— это зависимость электрического сопротивления образца от величины внешнего магнитного поля. Под его действием траектории заряженных частиц закручиваются, что равносильно уменьшению подвижности частиц, а, следовательно, уменьшению проводимости. — это квантовомеханический эффект, наблюдаемый в тонких пленках, которые состоят из чередующихся проводящих ферромагнитных и немагнитных слоев. Численно магнетосопротивление характеризуют величиной $$\delta(B)=\dfrac{R(B)-R(0)}{R(0)}$$ где $R(B)$ — сопротивление образца в присутствии магнитного поля $B$, а $R(0)$ — в отсутствие магнитного поля. В основе эффекта гигантского магнетосопротивления лежит рассеяние электронов, зависящее от направления спина. Электроны взаимодействуют со слоями структуры следующим образом. Электроны, чей спин параллелен намагниченности слоя, слабо рассеиваются в нем. Наоборот, электроны, чей спин антипараллелен намагниченности слоя, рассеиваются в нем сильно.  В отсутствие магнитного поля соседние ферромагнитные слои обладают спонтанной намагниченностью. Векторы их намагниченности направлены в противоположные стороны. Таким образом, в обоих типах ферромагнитных слоев будет наблюдаться сильное рассеяние электронов, а значит, сопротивление структуры будет высоким (рис. 1а).   В розетки можно включать только настольную лампу (не показана на рисунке с оборудованием) и блок питания [6a] регулируемого источника тока. Не включайте в розетку никакое другое оборудование. В этой задаче может быть несколько источников магнитного поля: Круглая катушка [8] средним диаметром 10.0 см имеет $N = 500$ витков. Магнитное поле на оси в центре катушки с током $I$ можно рассчитать как магнитное поле кругового витка того же диаметра, но с током $500I$.
Магнитное поле в центре круглой катушки может быть записано в виде $B=kI$. Найдите числовое значение $k$, если $B$ измеряется в мТл, а $I$ — в мА. Магнитное поле Земли присутствует в каждой точке на ее поверхности. В окрестности некоторой точки это поле можно считать однородным. Пусть $B_h$ — горизонтальная компонента магнитного поля Земли.
Выберем в горизонтальной плоскости такое направление, которое составляет угол $\beta$ с горизонтальной компонентой вектора магнитного поля Земли. Пусть $B_{\beta}$ — величина магнитного поля, которая измеряется в этом направлении. Запишите выражение для $B_{\beta}$ через $B_h$ и $\beta$. При измерениях всегда обращайте внимание на эффекты, которые могут появиться из-за влияния магнитного поля Земли. В этой части вам нужно исследовать зависимость сопротивления каждого элемента датчика от величины внешнего магнитного поля. Установите круглую катушку [8] на скамью [12]. Установите столик с транспортиром [15] на скамью. С помощью винта горизонтально закрепите на столике держатель датчика [14]. Поместите датчик [13] в центр круглой катушки так, чтобы ось датчика была перпендикулярна плоскости катушки. Вы можете менять магнитное поле в области датчика, меняя силу тока в круглой катушке. Удостоверьтесь, что ось датчика направлена вдоль направления Запад-Восток (West-East), которое указано у вас на столе. Это нужно, чтобы магнитное поле Земли не влияло на измерения. Направление Запад-Восток было определено с помощью компаса. Для питания датчика используется набор батареек [4]. Для питания круглой катушки используется регулируемый источник тока [6].
Изобразите схему экспериментальной установки, которая позволит определить сопротивление каждого элемента. Приведите формулы для расчета сопротивлений элементов исходя из данных, которые вы измерите.
Установите ток в круглой катушке $I=0$. Проведите необходимые измерения, чтобы определить сопротивления элементов. Вычислите сопротивления элементов $a, b, c, d$ при $B=0$.
Установите максимальное значение силы тока I через круглую катушку. Проведите необходимые измерения, чтобы определить сопротивления элементов. Вычислите сопротивления элементов $a, b, c, d$ при максимальном значении магнитного поля.
Укажите элементы, которые чувствительны к магнитному полю.
Укажите элемент, который вы выбрали. Изобразите схему экспериментальной установки, которая позволит снять указанную зависимость. Приведите формулу для расчета $\delta(B)$, исходя из данных, которые вы измерите.
Проведите измерения, необходимые для снятия зависимости $\delta(B)$. Изменяйте внешнее магнитное поле $B$ в диапазоне от нуля до максимально возможного. Заполните таблицу измеряемыми величинами, а также значениями силы тока $I$, магнитного поля $B$. Рассчитайте соответствующие значения $\delta(B)$.
Постройте график зависимости $\delta(B)$ ( ). ). ). ). ). ). ).
На некотором участке $\delta(B)$ сильно зависит от $B$. Определите коэффициент наклона $\alpha=\frac{\Delta{\delta(B)}}{\Delta{B}}$ зависимости $\delta(B)$ на этом участке.
Определите коэффициент $\delta=\frac{\Delta{R_{max}}}{R(0)}$ элемента. Здесь $\Delta{R_{max}}$ — максимальное изменение сопротивления в магнитном поле.
Определите значения сопротивлений $R$ и $r$ элемента, использованные в модели на рисунке 1. Вычислите отношение $\gamma=r/R$. Вычислите отношение $\gamma=r/R$. Вычислите отношение $\gamma=r/R$. В этой части вам нужно исследовать наиболее важные характеристики датчика магнитного поля [13]. Поставьте круглую катушку [8] на скамью [12]. Установите столик с транспортиром [15] на скамью. С помощью винта горизонтально закрепите на столике держатель датчика [14]. Поместите датчик [13] в центр круглой катушки так, чтобы ось датчика была перпендикулярна плоскости катушки. Вы можете менять магнитное поле в области датчика, меняя силу тока в круглой катушке. Удостоверьтесь, что ось датчика направлена вдоль направления Запад-Восток (West-East), которое указано у вас на столе. Это нужно, чтобы магнитное поле Земли не влияло на измерения. Подайте на выводы 4 и 8 датчика наибольшее напряжение с набора батареек [4]. Подключите круглую катушку к регулируемому источнику тока [6]. Выходной сигнал $S$ датчика — это напряжение между выводами 1 и 5. Измерения в дальнейших пунктах нужно проводить следующим образом: $\bullet$ Выставьте максимально возможное значение силы тока $I$ через катушку. $\bullet$ Снимите зависимость сигнала $S$ от $I$, постепенно понижая значение силы тока в катушке до $I = 0$. $\bullet$ Поменяйте направление тока в катушке. Снимите зависимость сигнала $S$ от $I$, постепенно повышая значение силы тока до максимально возможного. $\bullet$ Снимите зависимость сигнала $S$ от $I$, постепенно понижая значение силы тока до $I = 0$. $\bullet$ Поменяйте направление тока в катушке. Снимите зависимость сигнала $S$ от $I$, постепенно повышая значение силы тока до максимально возможного.
Проведите измерения, описанные выше. Заполните таблицу значениями $S$ и соответствующими значениями силы тока $I$ в катушке. Также внесите в таблицу соответствующие значения магнитного поля $B$.
Постройте график зависимости сигнала $S$ датчика от внешнего магнитного поля $B$ ( ). ). ). ). ). ). ).
Пусть датчик когда-то был намагничен в обратном направлении до насыщения. По графику зависимости $S(B)$ определите коэрцитивную силу $B_c$, т.е. такое внешнее магнитное поле, которое нужно приложить, чтобы сигнал $S$ датчика стал минимален. Если в дальнейшем вы захотите воспользоваться линейным участком на графике $S(B)$, можно использовать квадратный магнитик [19]. Поместите этот магнитик на держатель датчика [14] рядом с самим датчиком [13] и, меняя положение магнитика относительно датчика, выберите рабочий диапазон на графике. Как только вы нашли подходящую точку, зафиксируйте магнитик при помощи скотча. Подключите датчик магнитного поля к набору батареек [4]. Вы можете менять подаваемое напряжение $E$, подключая датчик к разным выходам набора батареек. Силу тока через круглую катушку установите так, чтобы проводить измерения на линейной части кривой $S(B)$.
Проведите измерения и заполните таблицу зависимости $S$ от $E$.
Постройте график зависимости $S$ от $E$ ( ). ). ). ). ). ). ).
Выходной сигнал $S$ датчика связан с коэффициентом наклона $\alpha$ ГМС-элемента, определенного в пункте B.8. Выведите теоретически эту зависимость. Считайте, что $\alpha$ одинаков для обоих ГМС-элементов, а явлением гистерезиса можно пренебречь. Также считайте, что в отсутствие магнитного поля сопротивления всех четырех элементов одинаковы. Концентратор потока нужен для увеличения магнитного поля. Сделайте концентратор потока из двух ферромагнитных пластин [18]. Для этого расположите пластины по обе стороны датчика на расстоянии $L_1$ друг от друга (рис. 4). Длину пластин обозначим $L_2$.  Если датчик с концентратором потока поместить в однородное магнитное поле индукцией $B_0$, то эффективное магнитное поле, действующее на датчик, будет равно $B$. Тогда в некотором диапазоне $L_1$ магнитное поле $B$ можно представить эмпирической формулой: \[\frac{B}{B_0}=n\frac{L_2}{L_1}+1\tag{2}\] Вам нужно провести эксперимент с датчиком магнитного поля и двумя ферромагнитными пластинами [18], чтобы определить значение константы $n$ из уравнения (2).
Какое магнитное поле вы будете использовать в этом эксперименте?
Проведите эксперимент для определения $B/B_0$ при различных значениях $L_1$. Занесите результаты измерений в таблицу.
Постройте график зависимости $B/B_0$ от подходящей переменной, чтобы из него определить значение $n$ ( ( ( ).
Изобразите схему экспериментальной установки. Приведите формулу для расчета величины горизонтальной компоненты магнитного поля Земли $B_h$ исходя из данных, которые вы измерите.
Проведите измерения и рассчитайте значение $B_h$.
Изобразите схему экспериментальной установки. Приведите формулы для расчета величины магнитного поля Земли $B_{Earth}$ и магнитного наклонения $\theta$ исходя из данных, которые вы измерите.
Проведите измерения и рассчитайте значения $B_{Earth}$ и $\theta$. В этой части задачи вам нужно будет сконструировать ваттметр. Для этого плоская катушка [5] подключается последовательно с нагрузкой, чтобы через них протекал одинаковый ток $I$. Напряжение $U$, снимаемое с нагрузки, используется для питания датчика. Сам датчик помещается внутрь плоской катушки, в которой током $I$ создается магнитное поле. Выходной сигнал $S$ датчика используется, чтобы определить мощность $P$, выделяющуюся на нагрузке. В качестве нагрузки используется лампочка с двумя спиралями [21]. В процессе производства датчиков практически невозможно достичь сбалансированного моста, поэтому требуется его балансировка, чтобы его можно было использовать как ваттметр. С помощью винта закрепите держатель датчика [14] горизонтально на столике с транспортиром [15]. Подайте на датчик наибольшее напряжение с набора батареек [4]. Выставьте датчик перпендикулярно магнитному полю Земли. Если значение выходного сигнала $S=0$, то мост сбалансирован и можно приступать к работе. Если $S\ne0$, подсоедините реостат [2] параллельно к одному из элементов $a, b, c, d$ датчика. Выберите элемент таким образом, чтобы подключенный реостат уменьшал показываемое значение $S$. Вращая ручку реостата, добейтесь $S=0$. Приступайте к работе. В редких случаях реостата недостаточно для балансировки моста. Тогда вы можете повернуть держатель датчика на небольшой угол и добиться $S=0$. При необходимости вы можете комбинировать три вывода лампочки, чтобы получить другие значения сопротивления нагрузки $R_L$.
Нарисуйте электрическую схему ваттметра, которую вы собираетесь использовать. Помимо прочего, на ней нужно отобразить нагрузку и мультиметры, необходимые при измерениях. Соберите электрическую схему ваттметра. При необходимости используйте коммутационную коробку [17]. Чтобы получить различные значения напряжения на нагрузке, вы можете менять в широких пределах выходное значение тока регулируемого источника и сопротивление $R_L$нагрузки.
Заполните таблицу, снимая зависимость выходного сигнала $S$ от значений силы тока $I$ через нагрузку и напряжения $U$ на ней. Рассчитайте также соответствующие значения мощности $P=I\cdot U$.
Постройте график зависимости $P(S)$ ( ). ). ). ). ). ). ).
Кривая $P=f(S)$ называется калибровочной кривой ваттметра. Найдите функцию, которой описывается калибровочная кривая. Определите значения ее числовых параметров. Каждый из черных ящиков [9] — пластина текстолита с нанесенной на нее «дорожкой» из проводящего материала. К пластине прикреплен пластиковый диск с напечатанной координатной сеткой. Можете использовать следующую схему. Столик с транспортиром [15], на котором зафиксирован держатель датчика [14], в горизонтальном положении закреплен на маленьком штативе. Черный ящик [9] лежит на поворотном столике [11], который можно вращать в горизонтальной плоскости и перемещать во взаимно перпендикулярных направлениях: вдоль скамьи [12] или поперечного рельса [10]. Выводы черного ящика подсоединены к регулируемому источнику тока [6]: красный — к "плюсу", черный — к "минусу". Передвигая черный ящик относительно датчика и ориентируясь по изменению показаний дисплея, можно определить положение и форму образованной "дорожкой" фигуры, а также направление тока в ней. Если потребуется, можете воспользоваться напечатанными на листах бумаги координатными сетками большего размера.
На Листе ответов зарисуйте схемы «дорожек», находящихся в черных ящиках (в пределах координатных сеток). Укажите направления токов.  Схема подключения батареек приведена на рис. А2 Батарейки подключены при нажатой кнопке и отключены при отжатой.  Подключите USB кабель, идущий от датчика, к блоку с выводами. Числа, которыми подписаны выводы на блоке, соответствуют выводам датчика на рисунке 2а.
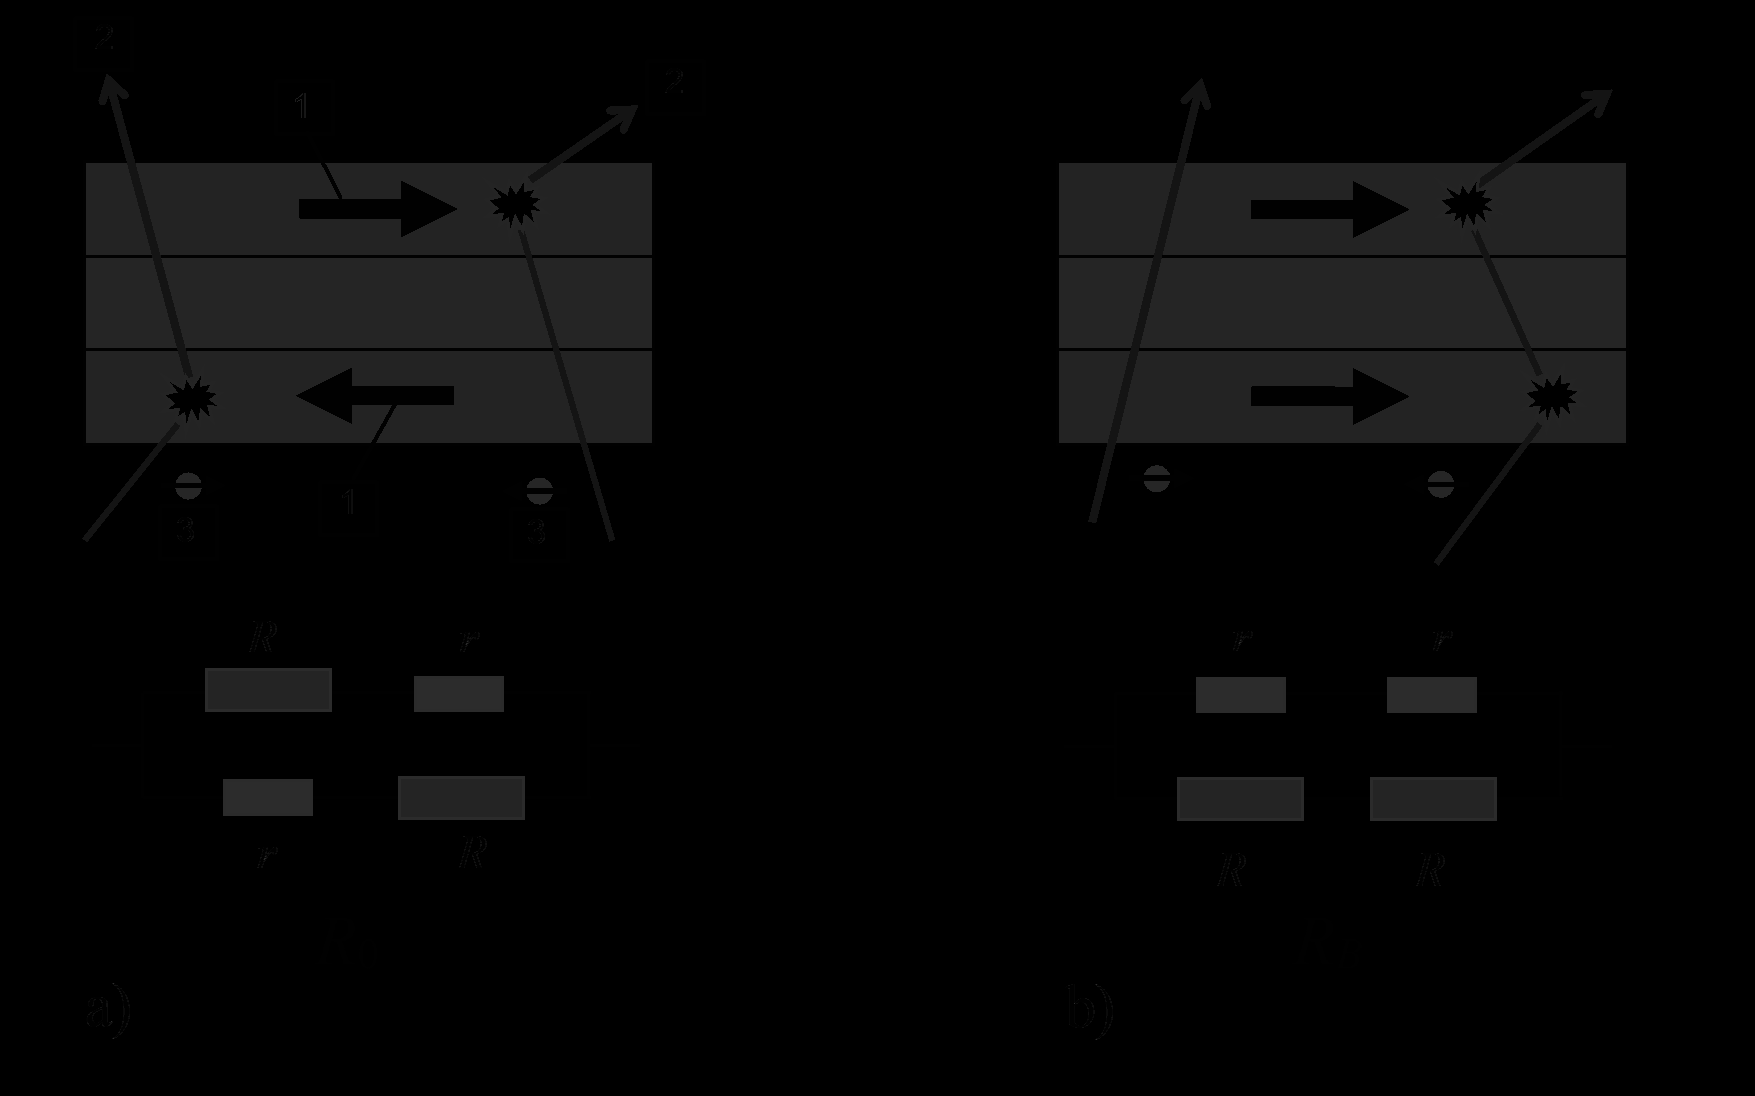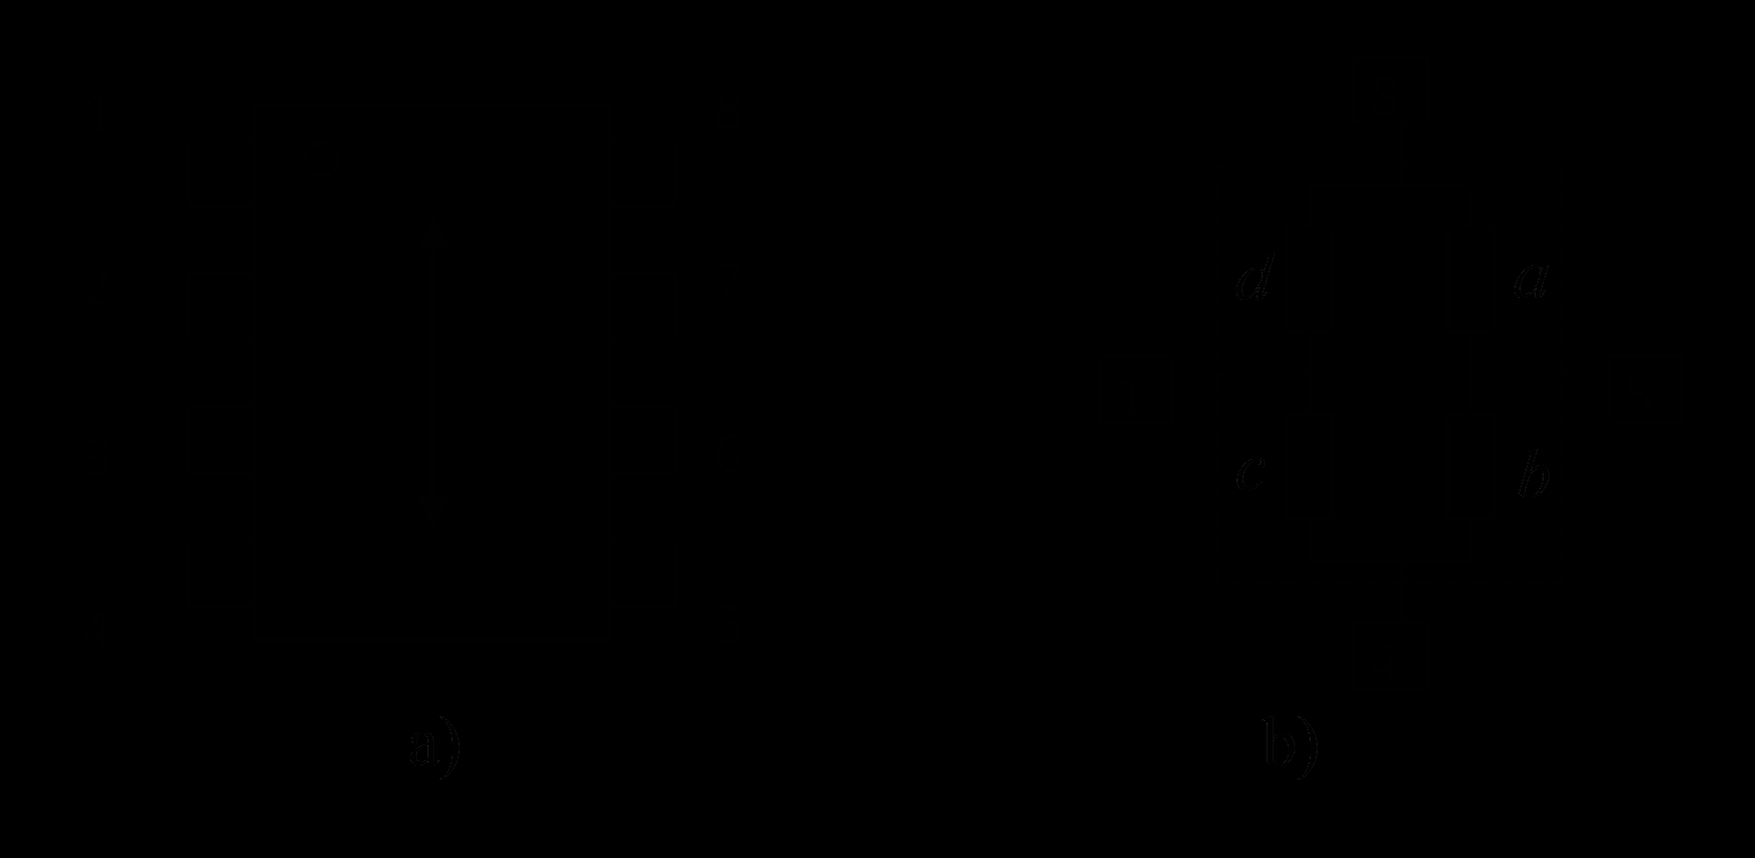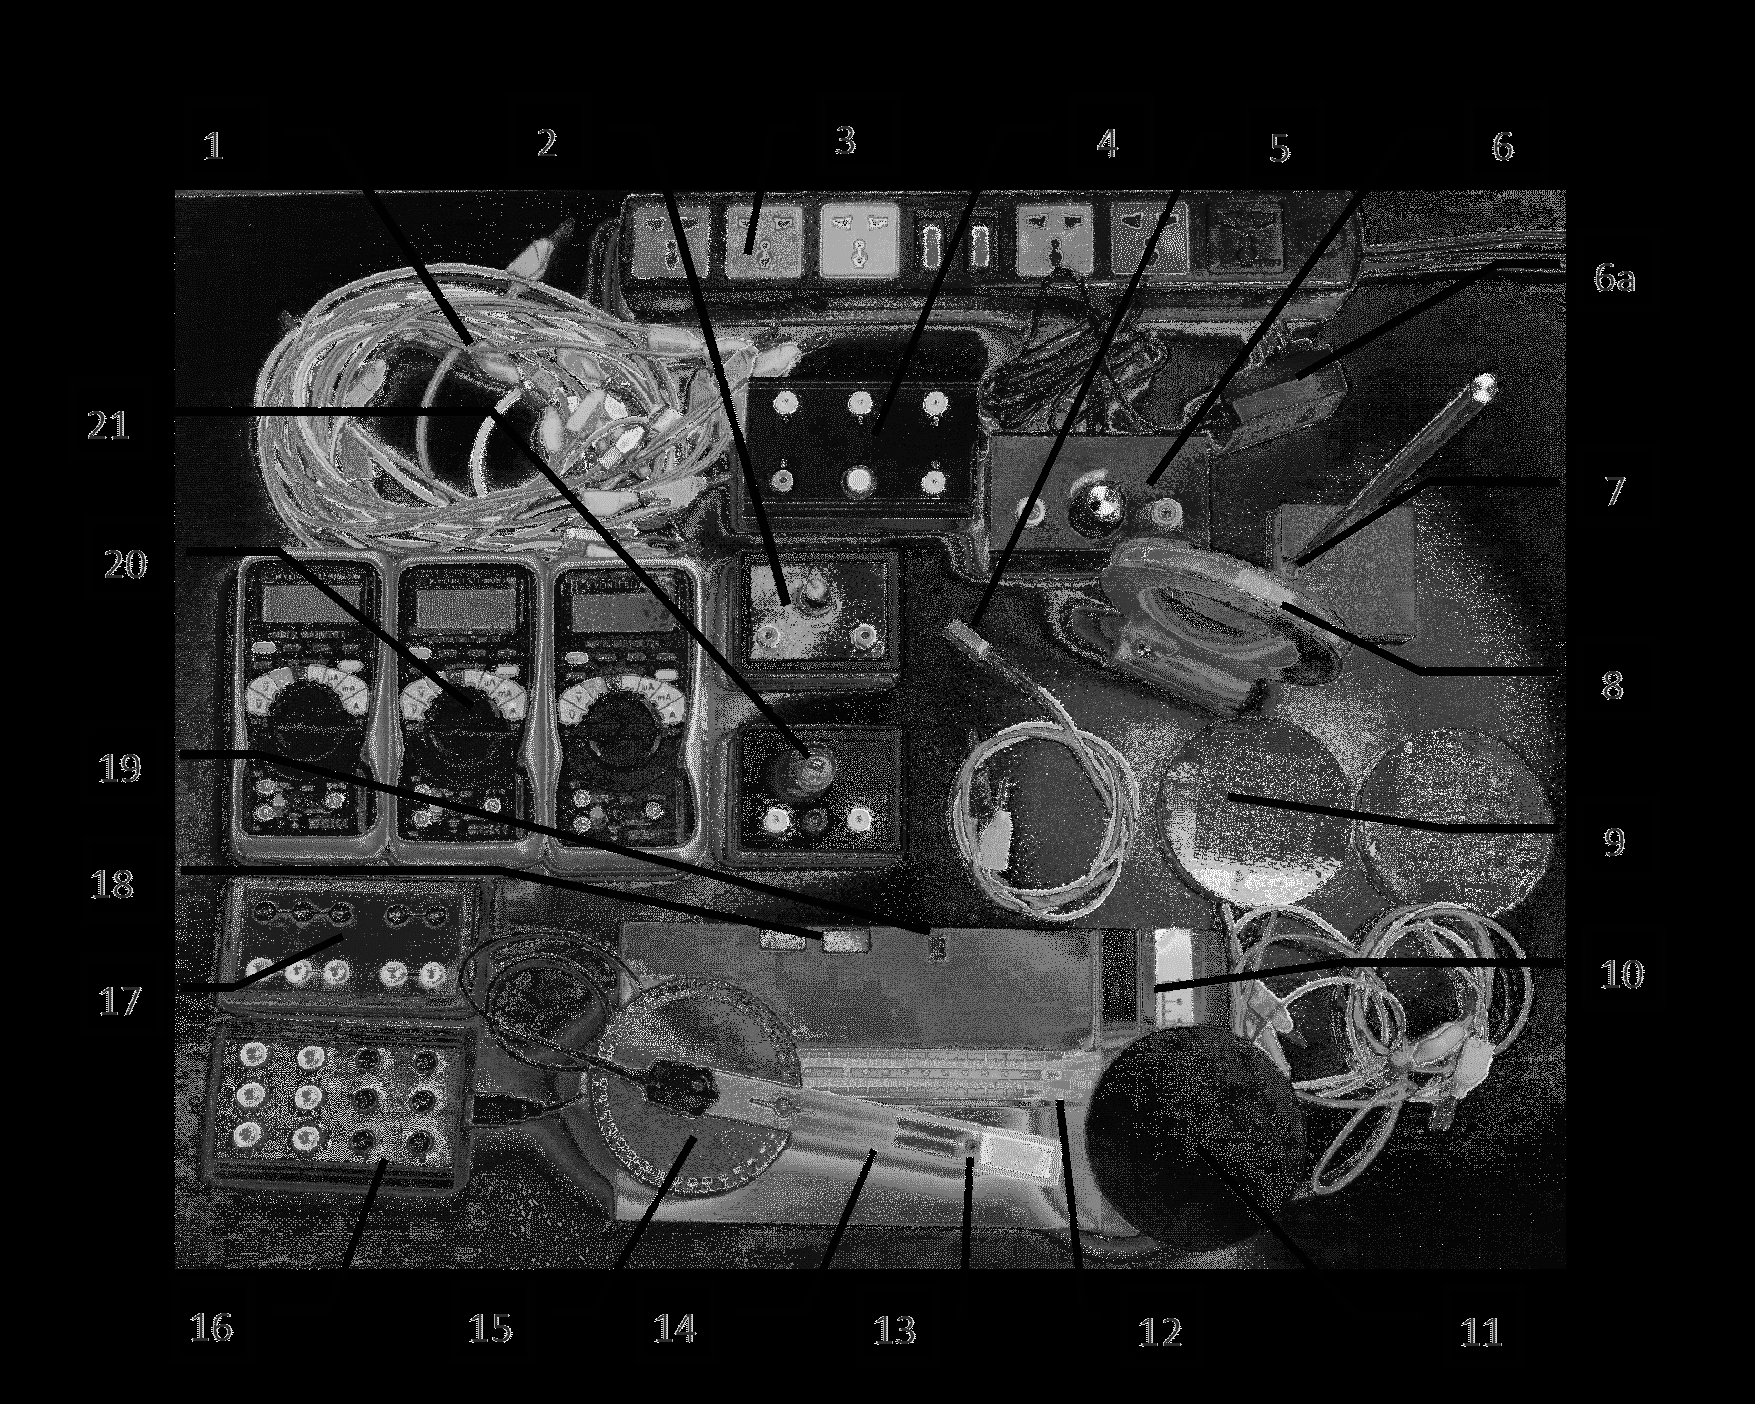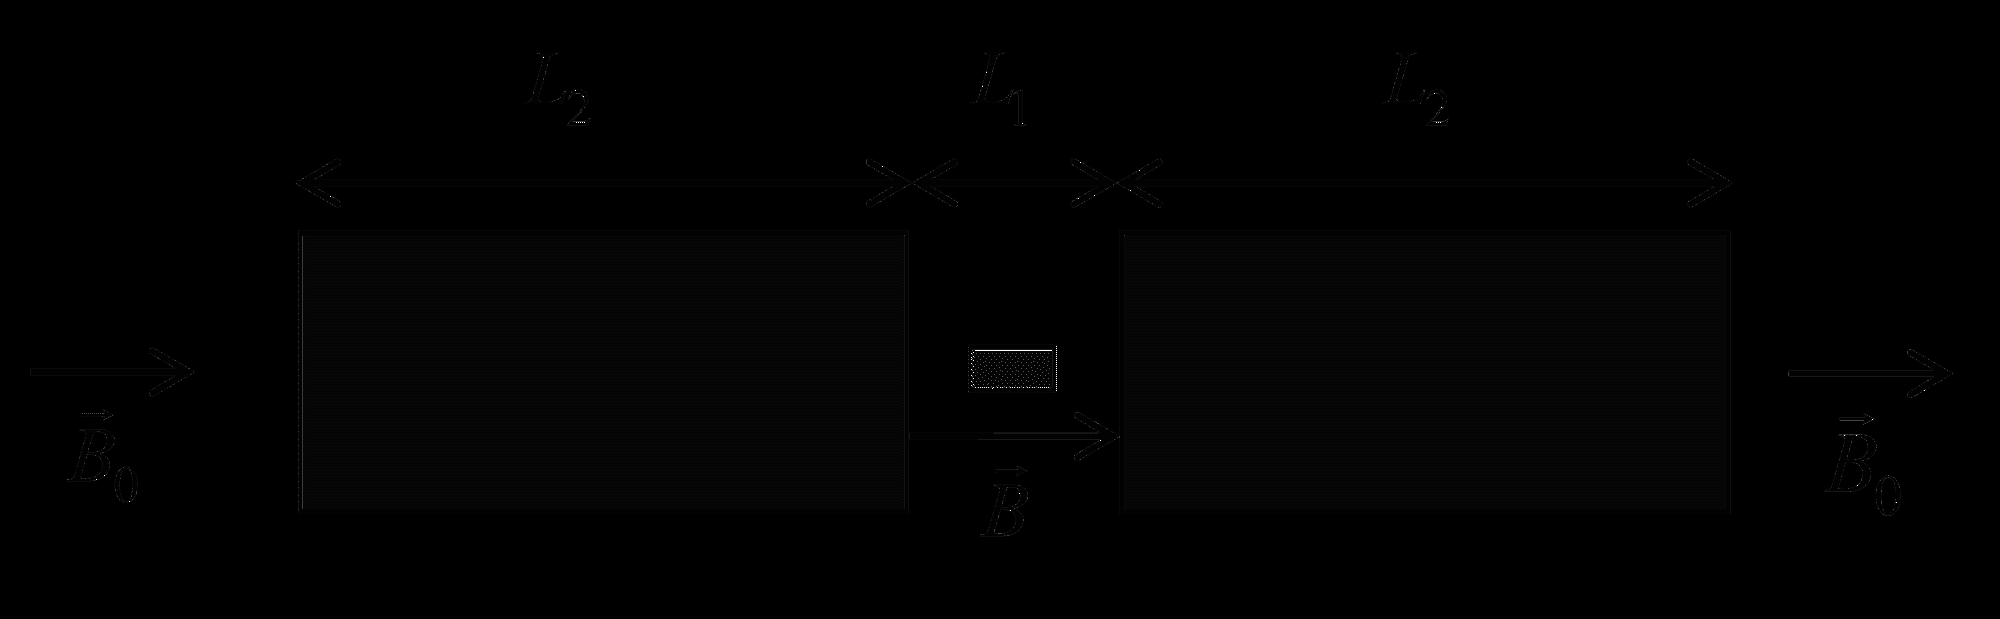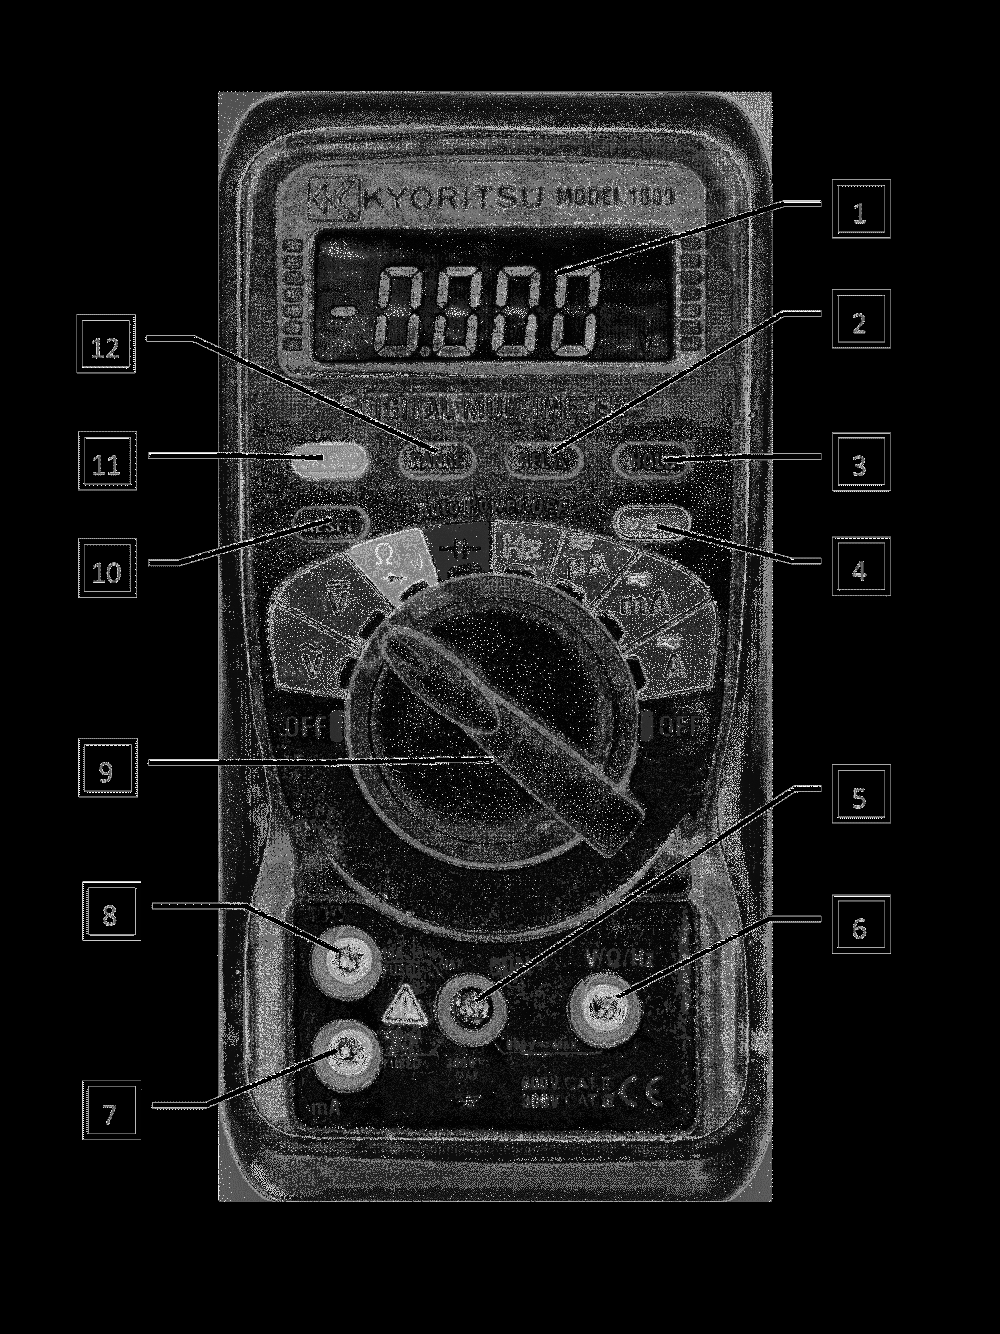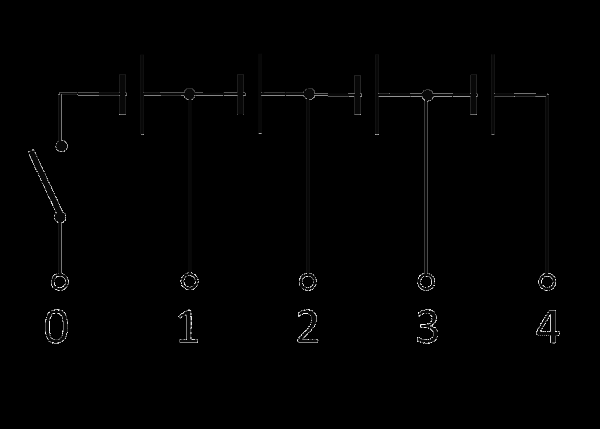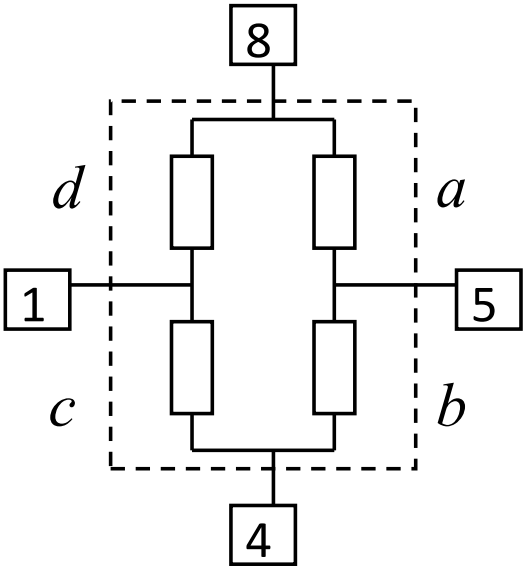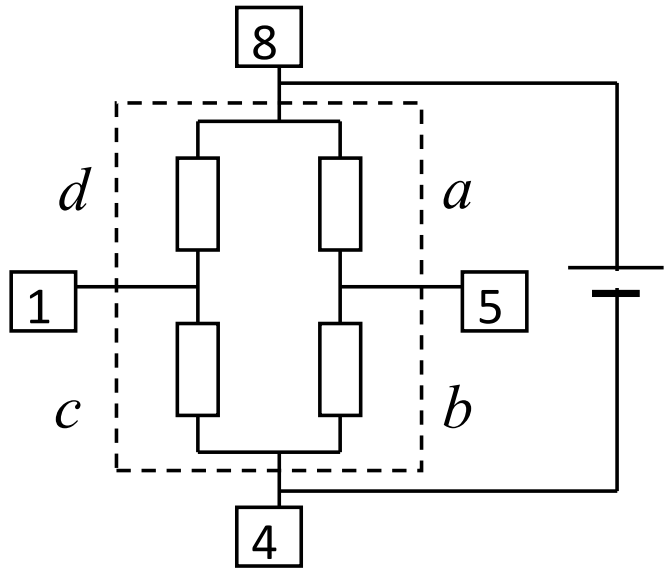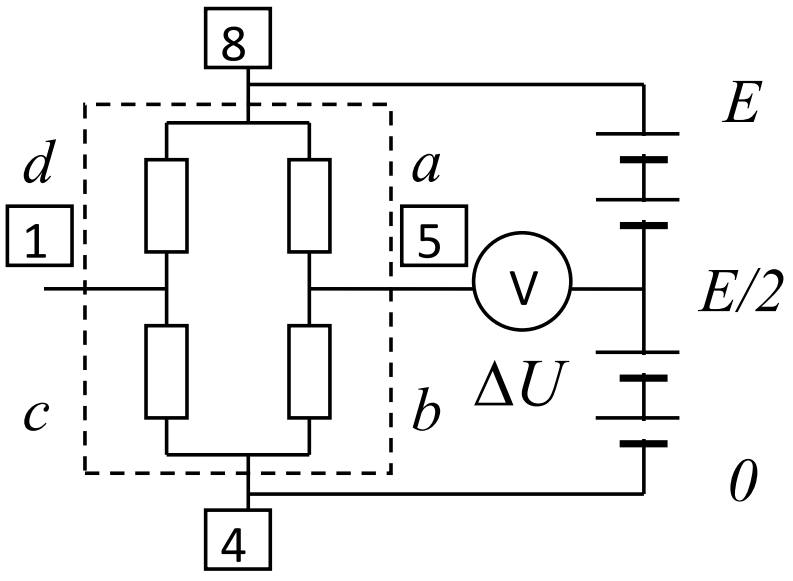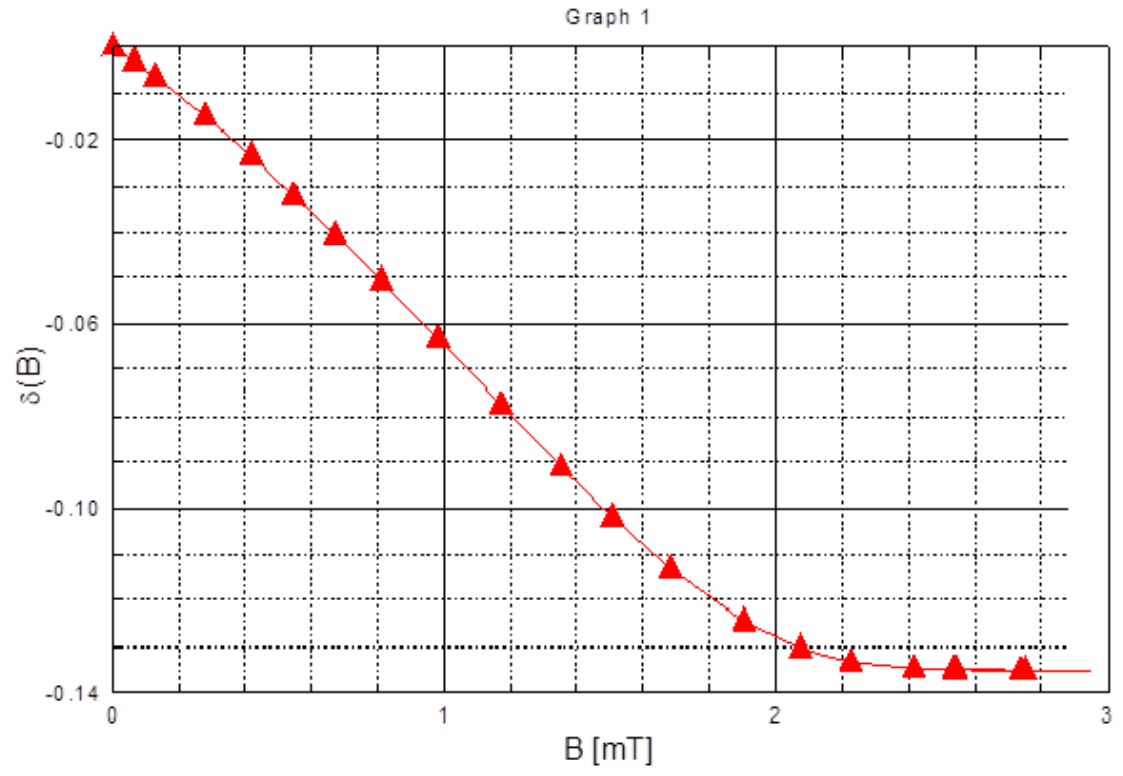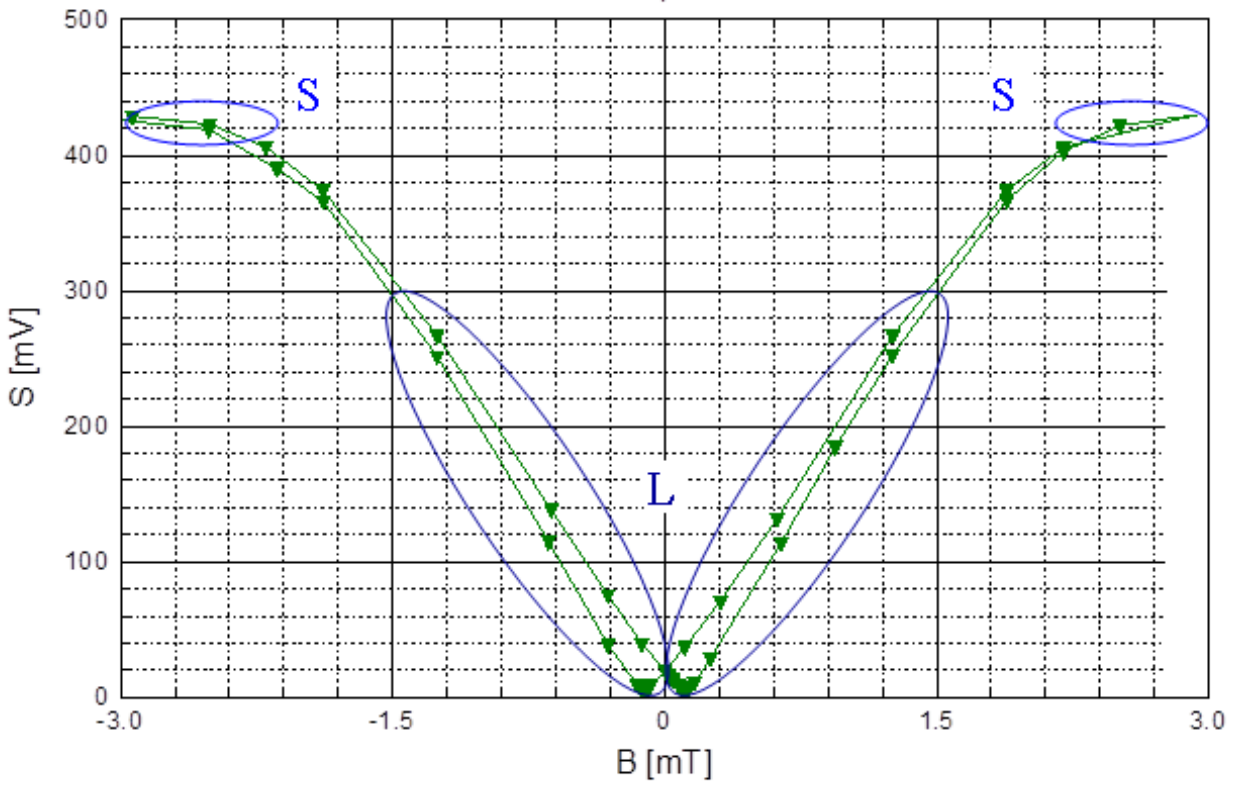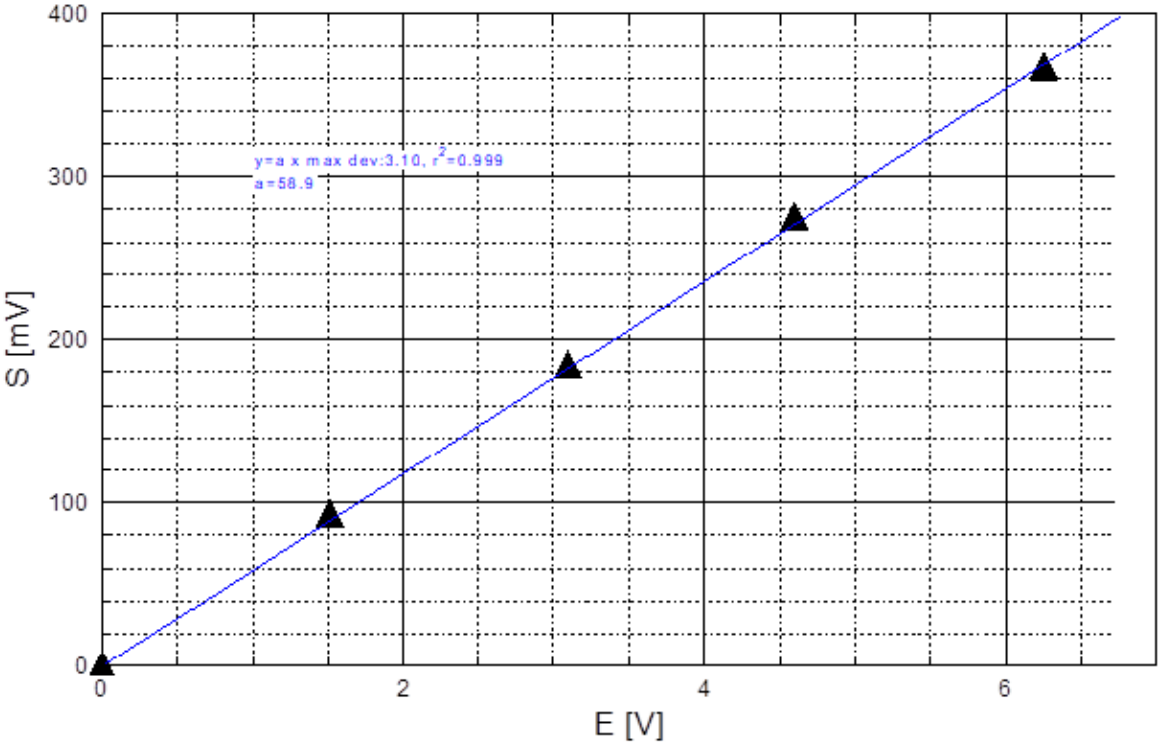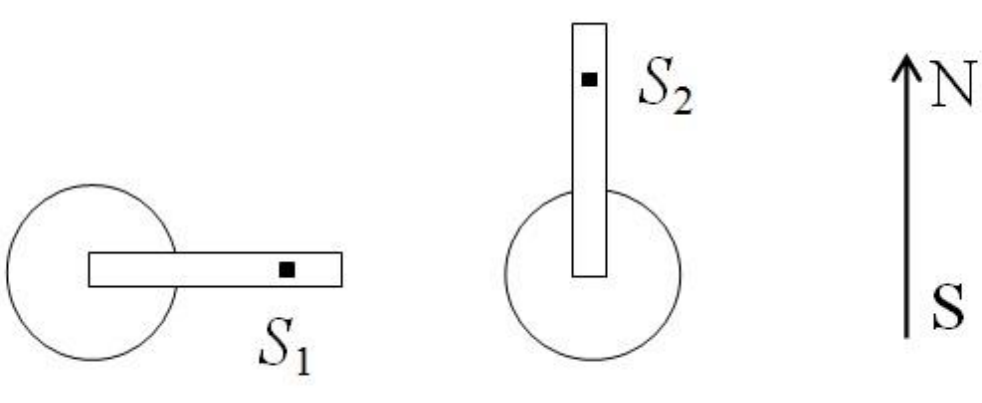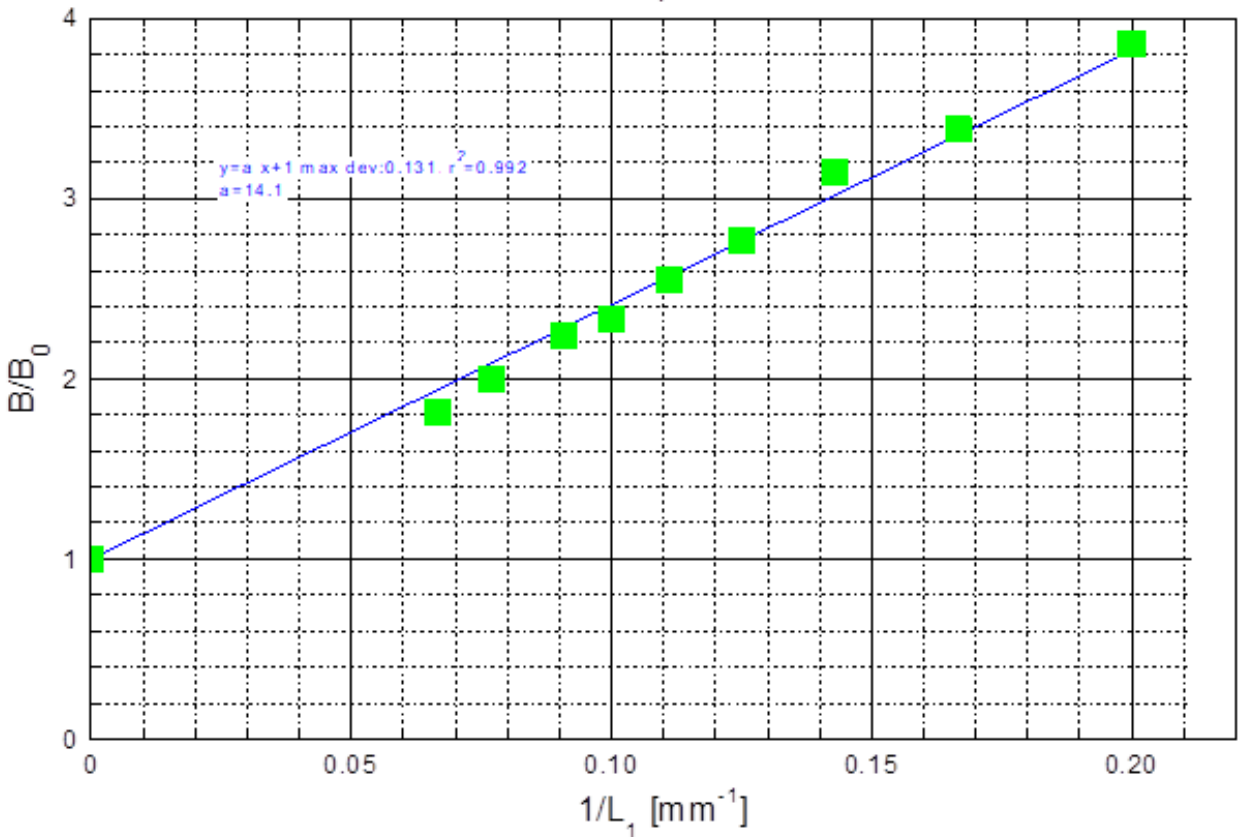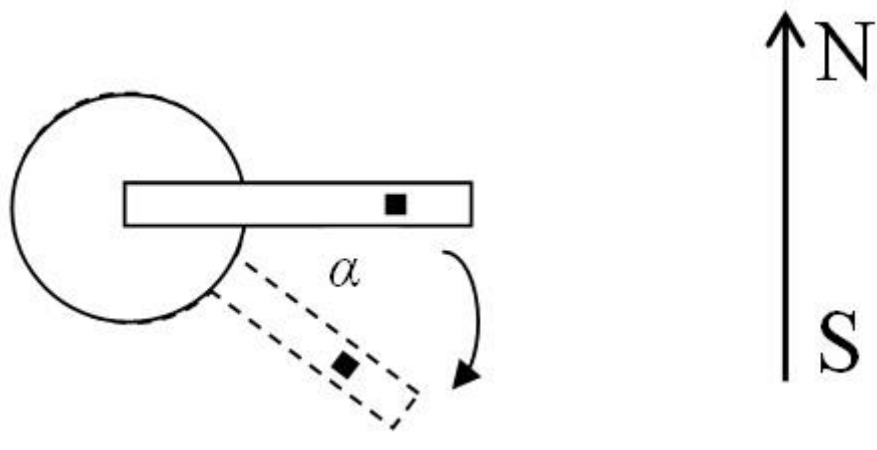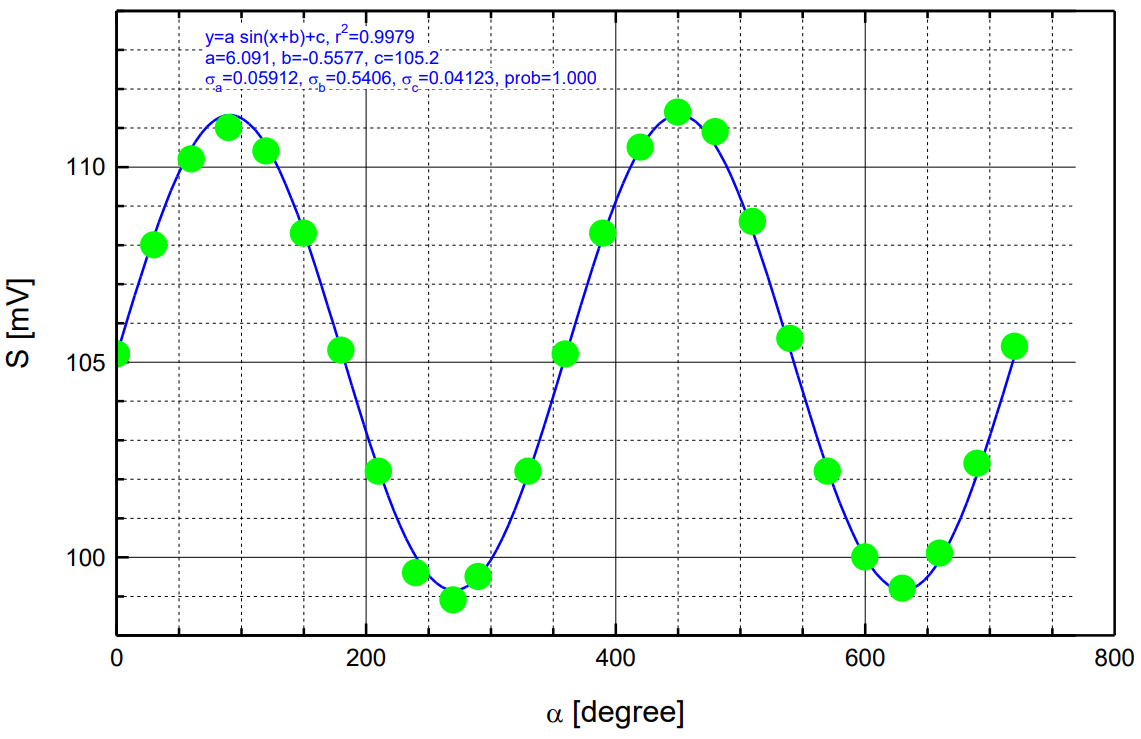
Магнитное поле в центре круглой катушки может быть записано в виде $B=kI$. Найдите числовое значение $k$, если $B$ измеряется в мТл, а $I$ — в мА.
Ответ: \[k= 6.28\cdot10^{-3}~мТл/мА\]

Выберем в горизонтальной плоскости такое направление, которое составляет угол $\beta$ с горизонтальной компонентой вектора магнитного поля Земли. Пусть $B_{\beta}$ — величина магнитного поля, которая измеряется в этом направлении. Запишите выражение для $B_{\beta}$ через $B_h$ и $\beta$.
Ответ: \[B_{\beta}=B_h\cos \beta\]

Изобразите схему экспериментальной установки, которая позволит определить сопротивление каждого элемента. Приведите формулы для расчета сопротивлений элементов исходя из данных, которые вы измерите.
Решение: Решая систему из полученных уравнений $(1)-(4)$, получим:
Ответ: Чтобы найти сопротивления элементов $a$, $b$, $c$ и $d$:Замкнём выводы 4 и 8 (рис. 1). Обозначим сопротивления $R_{5.84}=m$ и $R_{1.84}=n$, тогда:\[\frac{1}{m}=\frac{1}{a}+\frac{1}{b},\tag{1}\]\[\frac{1}{n}=\frac{1}{c}+\frac{1}{d}.\tag{2}\]Присоединим выводы 4 и 8 в источнику питания (рис. 2). Обозначим отношения напряжений ${U_{8.5}}/{U_{5.4}}=p$ и ${U_{8.1}}/{U_{1.4}}=q$:\[\frac{d}{b}=p\tag{3},\]\[\frac{d}{c}=q\tag{4}.\]
Ответ: Решая систему из полученных уравнений $(1)-(4)$, получим:
Ответ: \[\left\{\begin{array}{l}a=m\left(p+1\right)\\b=m\left (1+p^{-1}\right)\\c=n\left(1+q^{-1}\right)\\d=n\left(q+1\right)\end{array}\right.\]

Установите ток в круглой катушке $I=0$. Проведите необходимые измерения, чтобы определить сопротивления элементов. Вычислите сопротивления элементов $a, b, c, d$ при $B=0$.
Ответ: \[a=4960~Ом,\quad b=4870~Ом,\quad c=4950~Ом,\quad d=4970~Ом\]

Установите максимальное значение силы тока I через круглую катушку. Проведите необходимые измерения, чтобы определить сопротивления элементов. Вычислите сопротивления элементов $a, b, c, d$ при максимальном значении магнитного поля.
Ответ: \[a=4320~Ом,\quad b=4870~Ом,\quad c=4310~Ом,\quad d=4970~Ом\]

Укажите элементы, которые чувствительны к магнитному полю.
Ответ: \[a,\quad c\]

Укажите элемент, который вы выбрали.  Изобразите схему экспериментальной установки, которая позволит снять указанную зависимость. Приведите формулу для расчета $\delta(B)$, исходя из данных, которые вы измерите.
Решение: Выберем, к примеру, элемент $a$. Метод 1 То же, что и в B1, с различными значениями тока $I$ в круглой катушке. Метод 2 Соберём мостовую схему, подключив датчик с источнику питания, как показано на рисунке ниже: Пусть при $I=0$ мост сбалансирован, так что $\Delta U=0$. Если установить в катушке ток $I$, сопротивление элемента $a$ станет равным $R+\Delta R$, и:\[\Delta U=\frac{\mathcal E\cdot R}{R+R+\Delta R}-\frac{\mathcal E}{2}\implies \delta(B)=\frac{\Delta R}{R}\approx -\frac{\Delta U}{\mathcal E/4}.\]Если же при $I=0$ мост не балансирован, так что $\Delta U=\Delta U_0$, то:\[\frac{\Delta R}{R}=-\frac{\Delta U-\Delta U_0}{\mathcal E/4}\implies\delta (B)=\frac{\Delta R}{R}\approx -\frac{\Delta U-\Delta U_0}{\mathcal E/4}.\] Максимальное значение $\Delta R/R$ в эксперименте составляет около $10\,\%$. Погрешность результата при использовании мостовой схемы — порядка $1\,\%$.
Ответ: Пусть при $I=0$ мост сбалансирован, так что $\Delta U=0$. Если установить в катушке ток $I$, сопротивление элемента $a$ станет равным $R+\Delta R$, и:\[\Delta U=\frac{\mathcal E\cdot R}{R+R+\Delta R}-\frac{\mathcal E}{2}\implies \delta(B)=\frac{\Delta R}{R}\approx -\frac{\Delta U}{\mathcal E/4}.\]Если же при $I=0$ мост не балансирован, так что $\Delta U=\Delta U_0$, то:\[\frac{\Delta R}{R}=-\frac{\Delta U-\Delta U_0}{\mathcal E/4}\implies\delta (B)=\frac{\Delta R}{R}\approx -\frac{\Delta U-\Delta U_0}{\mathcal E/4}.\]
Ответ: \[\delta (B)\approx -\frac{\Delta U-\Delta U_0}{\mathcal E/4}\]  Максимальное значение $\Delta R/R$ в эксперименте составляет около $10\,\%$. Погрешность результата при использовании мостовой схемы — порядка $1\,\%$.

Проведите измерения, необходимые для снятия зависимости $\delta(B)$. Изменяйте внешнее магнитное поле $B$ в диапазоне от нуля до максимально возможного. Заполните таблицу измеряемыми величинами, а также значениями силы тока $I$, магнитного поля $B$. Рассчитайте соответствующие значения $\delta(B)$.
Решение: $\mathcal E=6300~мВ$ | $I,~мА$ | $B,~мТл$ | $\Delta U,~мВ$ | $(\Delta U-\Delta U_0),~мА$ | $\delta(B)$ | | --- | --- | --- | --- | --- | | 0 | 0 | -25.8 | 0 | 0 | | 10 | 0.0628 | -21 | 4.8 | -0.00305 | | 20 | 0.126 | -15.7 | 10.1 | -0.00641 | | 45 | 0.283 | -2.1 | 23.7 | -0.01504 | | 67 | 0.421 | 11.1 | 36.9 | -0.02343 | | 87 | 0.546 | 24.5 | 50.3 | -0.03193 | | 107 | 0.672 | 38.1 | 63.9 | -0.04057 | | 129 | 0.810 | 54 | 79.8 | -0.05067 | | 156 | 0.980 | 74 | 99.8 | -0.06336 | | 186 | 1.168 | 96 | 121.8 | -0.07733 | | 215 | 1.350 | 117.3 | 143.1 | -0.09085 | | 240 | 1.507 | 134.5 | 160.3 | -0.10177 | | 268 | 1.683 | 152.6 | 178.4 | -0.11326 | | 303 | 1.903 | 170.6 | 196.4 | -0.12469 | | 330 | 2.072 | 179.6 | 205.4 | -0.13041 | | 354 | 2.223 | 184.1 | 209.9 | -0.13326 | | 384 | 2.411 | 186.2 | 212 | -0.13460 | | 405 | 2.543 | 186.7 | 212.5 | -0.13492 | | 436 | 2.738 | 187.1 | 212.9 | -0.13517 | | 469 | 2.945 | 187.2 | 213 | -0.13523 |
Ответ: | $I,~мА$ | $B,~мТл$ | $\Delta U,~мВ$ | $(\Delta U-\Delta U_0),~мА$ | $\delta(B)$ | | --- | --- | --- | --- | --- | | 0 | 0 | -25.8 | 0 | 0 | | 10 | 0.0628 | -21 | 4.8 | -0.00305 | | 20 | 0.126 | -15.7 | 10.1 | -0.00641 | | 45 | 0.283 | -2.1 | 23.7 | -0.01504 | | 67 | 0.421 | 11.1 | 36.9 | -0.02343 | | 87 | 0.546 | 24.5 | 50.3 | -0.03193 | | 107 | 0.672 | 38.1 | 63.9 | -0.04057 | | 129 | 0.810 | 54 | 79.8 | -0.05067 | | 156 | 0.980 | 74 | 99.8 | -0.06336 | | 186 | 1.168 | 96 | 121.8 | -0.07733 | | 215 | 1.350 | 117.3 | 143.1 | -0.09085 | | 240 | 1.507 | 134.5 | 160.3 | -0.10177 | | 268 | 1.683 | 152.6 | 178.4 | -0.11326 | | 303 | 1.903 | 170.6 | 196.4 | -0.12469 | | 330 | 2.072 | 179.6 | 205.4 | -0.13041 | | 354 | 2.223 | 184.1 | 209.9 | -0.13326 | | 384 | 2.411 | 186.2 | 212 | -0.13460 | | 405 | 2.543 | 186.7 | 212.5 | -0.13492 | | 436 | 2.738 | 187.1 | 212.9 | -0.13517 | | 469 | 2.945 | 187.2 | 213 | -0.13523 | Ответ: $I,~мА$$B,~мТл$$\Delta U,~мВ$$(\Delta U-\Delta U_0),~мА$$\delta(B)$0 0-25.80010 0.0628-21 4.8 -0.00305200.126-15.7 10.1-0.00641450.283 -2.123.7-0.01504670.42111.136.9-0.02343870.54624.550.3-0.031931070.67238.163.9-0.040571290.8105479.8-0.05067 1560.9807499.8-0.063361861.16896121.8-0.077332151.350117.3143.1-0.090852401.507134.5160.3-0.101772681.683152.6178.4-0.113263031.903170.6196.4-0.124693302.072179.6205.4-0.130413542.223184.1209.9-0.13326 3842.411186.2212-0.134604052.543186.7212.5-0.134924362.738187.1212.9-0.135174692.945187.2213-0.13523

Постройте график зависимости $\delta(B)$ ( Graph 1 ).

На некотором участке $\delta(B)$ сильно зависит от $B$. Определите коэффициент наклона $\alpha=\frac{\Delta{\delta(B)}}{\Delta{B}}$ зависимости $\delta(B)$ на этом участке.
Решение: По графику находим:
Ответ: \[\alpha=-0.067~мТл^{-1}\]

Определите коэффициент $\delta=\frac{\Delta{R_{max}}}{R(0)}$ элемента. Здесь $\Delta{R_{max}}$ — максимальное изменение сопротивления в магнитном поле.
Ответ: \[\delta=13.5\,\%\]

Определите значения сопротивлений $R$ и $r$ элемента, использованные в модели на рисунке 1.   Вычислите отношение $\gamma=r/R$.
Решение: Сопротивления $r$ и $R$ вычисляются по формулам:\[r=R_0-\sqrt{R_0(R_0-R_B)},\qquad R=R_0+\sqrt{R_0(R_0-R_B)}.\]Для элемента $a$ получим:
Ответ: \[r=3180~Ом,\qquad R=6740~Ом,\qquad \gamma=\frac{r}{R}=0.47\]

Проведите измерения, описанные выше. Заполните таблицу значениями $S$ и соответствующими значениями силы тока $I$ в катушке. Также внесите в таблицу соответствующие значения магнитного поля $B$.
Решение: $I$$B$$S$$I$$B$$S$ | $I$ | $B$ | $S$ | $I$ | $B$ | $S$ | | --- | --- | --- | --- | --- | --- | | | | | | | |

Постройте график зависимости сигнала $S$ датчика от внешнего магнитного поля $B$ ( Graph 2 ).

Обведите область насыщения на кривой $S(B)$ и обозначьте ее буквой «S».Обведите область кривой $S(B)$, в которой график можно считать линейным, и обозначьте ее буквой «L». Найдите коэффициент наклона $m = \cfrac{\Delta S}{\Delta B}$ на этом участке.
Ответ: \[m=2.0\cdot10^2~\frac{мВ}{мТл}\]

Пусть датчик когда-то был намагничен в обратном направлении до насыщения. По графику зависимости $S(B)$ определите коэрцитивную силу $B_c$, т.е. такое внешнее магнитное поле, которое нужно приложить, чтобы сигнал $S$ датчика стал минимален.
Ответ: \[B_c=0.10~мТл\]

Проведите измерения и заполните таблицу зависимости $S$ от $E$.
Решение: | $S,~ мВ$ | 0 | 91.5 | 183 | 274 | 365 | | --- | --- | --- | --- | --- | --- | | $\mathcal E,~ В $ | 0 | 1.51 | 3.1 | 4.6 | 6.25 |
Ответ: | $S,~ мВ$ | 0 | 91.5 | 183 | 274 | 365 | | --- | --- | --- | --- | --- | --- | | $\mathcal E,~ В $ | 0 | 1.51 | 3.1 | 4.6 | 6.25 | Ответ: $S,~ мВ$091.5183274365$\mathcal E,~ В $01.513.14.66.25

Постройте график зависимости $S$ от $E$ ( Graph 3 ).

Выходной сигнал $S$ датчика связан с коэффициентом наклона $\alpha$ ГМС-элемента, определенного в пункте B.8. Выведите теоретически эту зависимость. Считайте, что $\alpha$ одинаков для обоих ГМС-элементов, а явлением гистерезиса можно пренебречь. Также считайте, что в отсутствие магнитного поля сопротивления всех четырех элементов одинаковы.
Ответ: \[|S|=\frac{\mathcal E}{2}\cdot|\alpha|\cdot B\]

Какое магнитное поле вы будете использовать в этом эксперименте? Поле круглой катушки с токомПоле плоской катушки с токомПоле постоянного магнитикаМагнитное поле Земли Изобразите схему экспериментальной установки. Приведите формулы для определения значения $n$ исходя из данных, которые вы измерите.

Ответ:

 4. Магнитное поле Земли

The sensor on the round plate in the horizontal plane.With no flux concentrator

Orient the sensor perpendicular to the South-North direction. Note the value $S_1$.Rotate the sensor along the South-North direction. Note the value $S_2$.$\Delta S_0=S_2-S_1;~~~B_0=\frac{|\Delta S_0|}{m}$

 3. With flux concentratorFor each value of $L_1$, do the same, to obtain $\Delta B=\frac{|\Delta S|}{m}$.
Решение: The sensor on the round plate in the horizontal plane.With no flux concentrator  Orient the sensor perpendicular to the South-North direction. Note the value $S_1$.Rotate the sensor along the South-North direction. Note the value $S_2$.$\Delta S_0=S_2-S_1;~~~B_0=\frac{|\Delta S_0|}{m}$ 3. With flux concentratorFor each value of $L_1$, do the same, to obtain $\Delta B=\frac{|\Delta S|}{m}$.
Ответ: 4. Магнитное поле Земли  The sensor on the round plate in the horizontal plane.With no flux concentrator  Orient the sensor perpendicular to the South-North direction. Note the value $S_1$.Rotate the sensor along the South-North direction. Note the value $S_2$.$\Delta S_0=S_2-S_1;~~~B_0=\frac{|\Delta S_0|}{m}$ 3. With flux concentratorFor each value of $L_1$, do the same, to obtain $\Delta B=\frac{|\Delta S|}{m}$.

Проведите эксперимент для определения $B/B_0$ при различных значениях $L_1$. Занесите результаты измерений в таблицу.
Решение: Table to find $B/B_0$ for different values of $L_1\cdot B/B_0=\Delta S/\Delta S_0$$S _1=17~мВ$; $\Delta S_0=21.2-17=4.2~мВ$ | $L_1~(мм)$ | $S~(мВ)$ | $1/ L_1 (мм)^{-1})$ | $\Delta S=S_2-S_1$ | $B/B_0$ | | --- | --- | --- | --- | --- | | 5 | 33.2 | 0.200 | 16.2 | 3.86 | | 6 | 31.2 | 0.167 | 14.2 | 3.38 | | 7 | 30.2 | 0.143 | 13.2 | 3.14 | | 8 | 28.6 | 0.125 | 11.6 | 2.76 | | 9 | 27.7 | 0.111 | 10.7 | 2.55 | | 10 | 26.8 | 0.100 | 9.8 | 2.33 | | 11 | 26.4 | 0.0909 | 9.4 | 2.24 | | 13 | 25.4 | 0.0769 | 8.4 | 2.00 | | 15 | 24.6 | 0.0667 | 7.6 | 1.81 | | $\infty$ | 21.2 | 0.0000 | 4.2 | 1.00 |
Ответ: | $L_1~(мм)$ | $S~(мВ)$ | $1/ L_1 (мм)^{-1})$ | $\Delta S=S_2-S_1$ | $B/B_0$ | | --- | --- | --- | --- | --- | | 5 | 33.2 | 0.200 | 16.2 | 3.86 | | 6 | 31.2 | 0.167 | 14.2 | 3.38 | | 7 | 30.2 | 0.143 | 13.2 | 3.14 | | 8 | 28.6 | 0.125 | 11.6 | 2.76 | | 9 | 27.7 | 0.111 | 10.7 | 2.55 | | 10 | 26.8 | 0.100 | 9.8 | 2.33 | | 11 | 26.4 | 0.0909 | 9.4 | 2.24 | | 13 | 25.4 | 0.0769 | 8.4 | 2.00 | | 15 | 24.6 | 0.0667 | 7.6 | 1.81 | | $\infty$ | 21.2 | 0.0000 | 4.2 | 1.00 | Ответ: $L_1~(мм)$$S~(мВ)$$1/ L_1 (мм)^{-1})$$\Delta S=S_2-S_1$$B/B_0$533.20.20016.23.86631.20.16714.23.38730.20.14313.23.14828.60.12511.62.76927.70.11110.72.551026.80.1009.82.331126.40.09099.42.241325.40.07698.42.001524.60.06677.61.81$\infty$21.20.00004.21.00

Постройте график зависимости $B/B_0$ от подходящей переменной, чтобы из него определить значение $n$  ( Graph 4 ). Определите значение $n$.

Ответ:

 Graph 4 – Graph of $B/B_0$ as a function of $1/L_1$Use the function $\frac{B}{B_0}=nL_2\cdot\frac{1}{L_1}+1$. Find $a=nL-2+14.1$.Obtin $n=\frac{a}{L_2}=\frac{14.1}{25}=0.56$

Graph 4
Ответ: Graph 4 – Graph of $B/B_0$ as a function of $1/L_1$Use the function $\frac{B}{B_0}=nL_2\cdot\frac{1}{L_1}+1$. Find $a=nL-2+14.1$.Obtin $n=\frac{a}{L_2}=\frac{14.1}{25}=0.56$  Graph 4

Изобразите схему экспериментальной установки.  Приведите формулу для расчета величины горизонтальной компоненты магнитного поля Земли $B_h$ исходя из данных, которые вы измерите.
Решение: Diagrams of the experiment and expressions for calculating $B_h$.1. The sensor on the round plate in the horizontal plane. Carry out the biasing.2. Method 1  a. Set $\alpha=0$ — the sensor perpendicular to the direction South - North.b. Rotate the sensor holder, measure $S=f(\alpha)$.c. Fit the curve $S$ to a sine function $S=a\sin\alpha$.d. $B_h=\frac{a}{m}$.  3. Method 2  a. Orient the sensor along the Earth’s magnetic field. Find the direction with the maximum (or minimum) value of $S$. Note this value $S_1$.b. Rotate the sensor holder by about $180~^{\circ}$. Find the direction with the maximum the minimum (or maximum) value of $S$. Note this value $S_2$.
Ответ: \[B_h=\frac{|S_1-S_2|}{2m}\]

Проведите измерения и рассчитайте значение $B_h$.
Ответ: \[B_h=0.035~мТл\]

Изобразите схему экспериментальной установки.  Приведите формулы для расчета величины магнитного поля Земли $B_{Earth}$ и магнитного наклонения $\theta$ исходя из данных, которые вы измерите.
Решение: Diagrams of the experiment and expressions for calculating $B_{Earth}$ and $\theta$.1. The sensor on the round plate in the vertical plane containing the South - North direction. Carry out the biasing.2. Method 1  a. Orient the sensor along the Earth’s magnetic field. Find the direction with the maximum (or minimum) value of $S$. Note this value $S_1$ and the angle $\alpha_1$ between the sensor direction and the horizontal.b. Rotate the sensor holder by about $180~^{\circ}$. Find the direction with the minimum (or maximum) value of $S$. Note this value $S_2$ and the angle $\alpha_2$ between the sensor direction and the horizontal.c. Orient the sensor in the direction midway between $\alpha_1$ and $\alpha_2$ with the angle $\alpha_3=\alpha_2+90~^{\circ}$. Note the value $S_3$.d. Starting from $\alpha_3$, rotate the sensor holder, take the values of $S$ corresponding to values of $\alpha$. Measure $S=f(\alpha)$.e. $S-S_3=a\sin\alpha$. Obtain a from fitting. f. $B_{Earth}= a/m$.g. $\theta=\operatorname{Arccos}\frac{B_h}{B_{Earth}}$. 3. Method 2Orient the sensor along the Earth’s magnetic field. Find the direction with the maximum (or minimum) value of $S$. The angle $\theta$ between the sensor direction and the horizontal is the magnetic inclination.  From the obtained $\theta,~~B_{Earth}=B_h /\cos\theta$.This method may have systematic errors due to the relative misalignment of the sensor to the sensor holder. To eliminate this error, rotate the round plate together with the sensor holder by $180~^{\circ}$ about a horizontal axis along the South-North direction. Repeat the measurement. The magnetic inclination is the mean value of the two obtained angles.

Проведите измерения и рассчитайте значения $B_{Earth}$ и $\theta$.
Ответ: \[B_{Earth}= 0.041~мТл,\quad\theta=31~^{\circ}\]

Нарисуйте электрическую схему ваттметра, которую вы собираетесь использовать. Помимо прочего, на ней нужно отобразить нагрузку и мультиметры, необходимые при измерениях.

Заполните таблицу, снимая зависимость выходного сигнала $S$ от значений силы тока $I$ через нагрузку и напряжения $U$ на ней. Рассчитайте также соответствующие значения мощности $P=I\cdot U$.
Решение: | $I,~А$ | 0.30 | 0.35 | 0.40 | 0.45 | 0.50 | 0.543 | 0.20 | | --- | --- | --- | --- | --- | --- | --- | --- | | $U,~В$ | 2.64 | 3.9 | 5.37 | 6.94 | 8.67 | 10.29 | 0.89 | | $P,~Вт$ | 0.792 | 1.365 | 2.15 | 3.12 | 4.34 | 5.59 | 0.178 | | $S,~мВ$ | 18.3 | 42 | 74.3 | 112.4 | 162.4 | 215.4 | 4.9 | | | | | | | | | |
Ответ: | $I,~А$ | 0.30 | 0.35 | 0.40 | 0.45 | 0.50 | 0.543 | 0.20 | | --- | --- | --- | --- | --- | --- | --- | --- | | $U,~В$ | 2.64 | 3.9 | 5.37 | 6.94 | 8.67 | 10.29 | 0.89 | | $P,~Вт$ | 0.792 | 1.365 | 2.15 | 3.12 | 4.34 | 5.59 | 0.178 | | $S,~мВ$ | 18.3 | 42 | 74.3 | 112.4 | 162.4 | 215.4 | 4.9 | | | | | | | | | | | $I,~А$ | 0.25 | 0.50 | 0.60 | 0.70 | 0.80 | 0.97 | 0.30 | 0.442 | | --- | --- | --- | --- | --- | --- | --- | --- | --- | | $U,~В$ | 1.53 | 1.3 | 2.13 | 3.1 | 4.1 | 6.11 | 3.13 | 7.74 | | $P,~Вт$ | 0.382 | 0.65 | 1.28 | 2.17 | 3.28 | 5.92 | 0.939 | 3.42 | | $S,~мВ$ | 11.5 | 25.9 | 50.7 | 88.1 | 137 | 253 | 31.4 | 128 | Ответ: $I,~А$0.300.350.400.450.500.5430.20$U,~В$2.643.95.376.948.6710.290.89$P,~Вт$0.7921.3652.153.124.345.590.178$S,~мВ$18.34274.3112.4162.4215.44.9$I,~А$0.250.500.600.700.800.970.300.442$U,~В$1.531.32.133.14.16.113.137.74$P,~Вт$0.3820.651.282.173.285.920.9393.42$S,~мВ$11.525.950.788.113725331.4128

Постройте график зависимости $P(S)$ ( Graph 5 ).

Кривая $P=f(S)$ называется калибровочной кривой ваттметра. Найдите функцию, которой описывается калибровочная кривая. Определите значения ее числовых параметров.
Ответ: \[P=kS,\quad k=0.026~Вт/мВ\]

На Листе ответов зарисуйте схемы «дорожек», находящихся в черных ящиках (в пределах координатных сеток). Укажите направления токов.
Темы:
E, Электромагнетизм, 2018, Азиатские, Магнитное поле, Черный ящик, Мост Уитстона